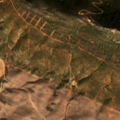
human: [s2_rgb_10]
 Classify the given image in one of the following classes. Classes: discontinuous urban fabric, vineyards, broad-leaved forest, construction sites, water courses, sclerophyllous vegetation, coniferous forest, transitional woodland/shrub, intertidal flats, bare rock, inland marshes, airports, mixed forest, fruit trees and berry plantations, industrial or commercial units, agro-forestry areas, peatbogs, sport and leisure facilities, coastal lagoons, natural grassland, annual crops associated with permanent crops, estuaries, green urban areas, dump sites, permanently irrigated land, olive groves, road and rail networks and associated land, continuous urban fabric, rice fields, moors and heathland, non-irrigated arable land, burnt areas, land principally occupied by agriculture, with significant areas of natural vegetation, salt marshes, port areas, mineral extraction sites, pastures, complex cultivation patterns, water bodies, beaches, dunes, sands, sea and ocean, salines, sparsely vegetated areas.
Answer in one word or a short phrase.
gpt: non-irrigated arable land, broad-leaved forest, sclerophyllous vegetation, transitional woodland/shrub